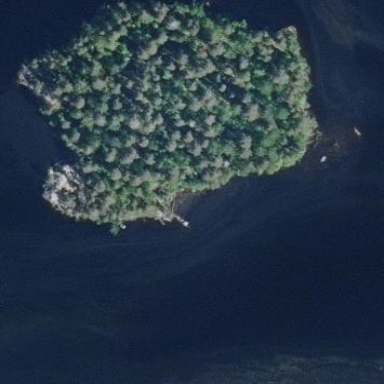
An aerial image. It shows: Island covered with woodland.